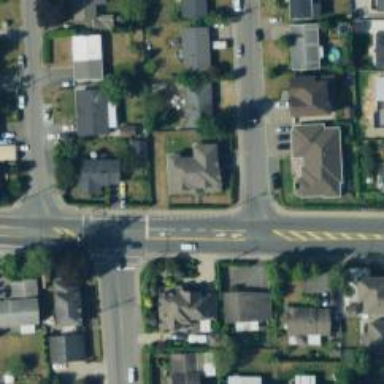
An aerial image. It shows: Tertiary road with asphalt surface.